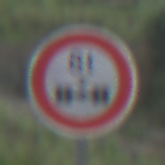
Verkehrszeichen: TatsaechlicheAchslast
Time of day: MorningAfternoon
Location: Outdoor (Nature)
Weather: PartlyCloudy
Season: NotSpecified
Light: Natural